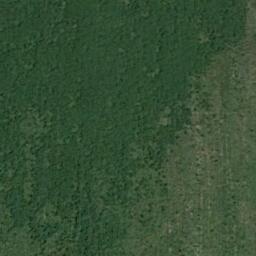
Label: meadow